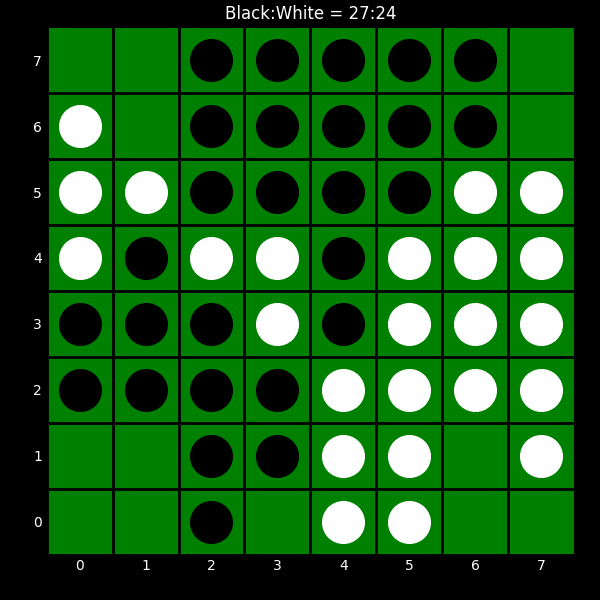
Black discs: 27
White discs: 24